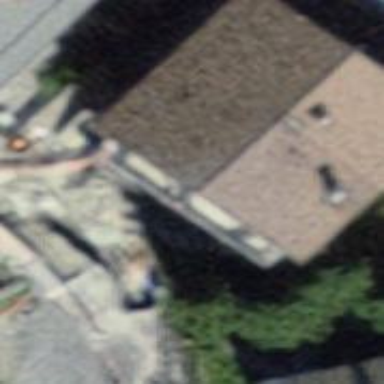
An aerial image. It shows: Restaurant.